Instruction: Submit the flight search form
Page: home
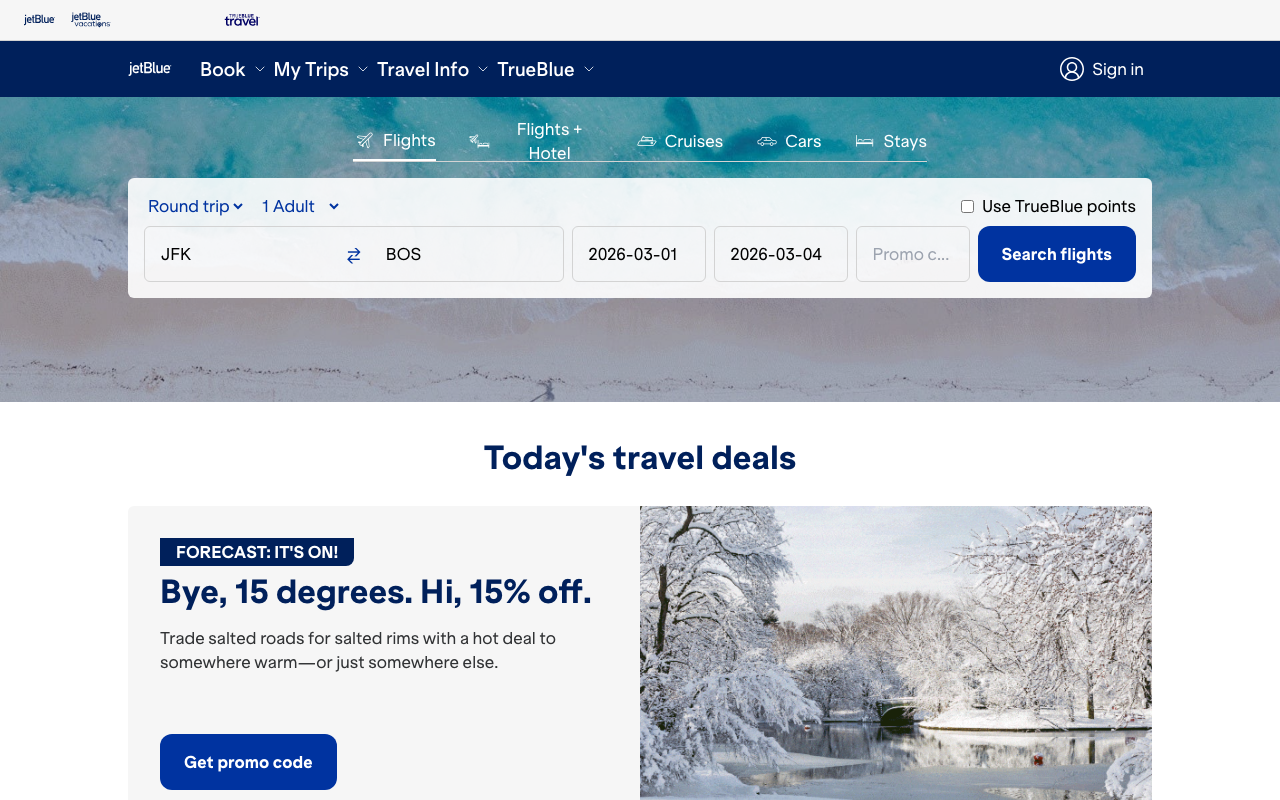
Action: click